Question: I am trying to setup up a basic serial communcation link between an <URL> and an Arduino Uno. I am Putty connection to the correct com port I can see the Arudino print "got:got:" in burst of two going with the delay. So the problem is that the Arduino is recognizing that something is being transmitted but not getting any characters.
I've been trying to use the transmit code on page 143 of the <URL> in my main loop:
'''
int main(void)
{
//Baud is 9600
USART_Init(USART_BAUDRATE);
//init interrupt
sei();
DDRA |= _BV(DDA6);
while(1)
{
USART_Transmit("a
");
_delay_ms(5000);
}
}
'''
And trying to recieve the serial using this code taken from <URL>:
'''
char val; // variable to receive data from the serial port
void setup() {
Serial.begin(9600); // start serial communication at 9600bps
}
void loop() {
if( Serial.available() ) // if data is available to read
{
val = Serial.read(); // read it and store it in 'val'
Serial.print("got:"+val);
}
delay(100); // wait 100ms for next reading
}
'''
This results in "got:" being printed twice every 5 seconds:

I hooked up an LED to the TX line of the AVR and can see when its tranmitting. The TX line of the AVR is hooked into the RX line of the arduino and the same fasion for AVR RX.
Any ideas why I can't see the char that i'm trying to transmit?
One odd thing is that the RX light never blinks on the Arduino making it seem that its not getting anything but the TX always blinks as its printing to the com port.
EDIT:
This is the code i'm using for transmit:
'''
void USART_Transmit( unsigned char data )
{
/* Wait for empty transmit buffer */
while ( !( UCSRA & (1<<UDRE)) )
;
/* Put data into buffer, sends the data */
UDR = data;
}
'''
and have changed my main code to 'USART_Transmit("a");'
I also tried 'Serial.print(val, HEX);' on the arduino which prints 0s.
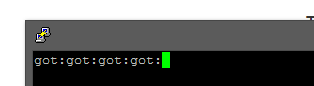
Answer: The problem was the Baud rate was wrong.
After measuring it on an oscilloscope I found that it was wrong. I used the baud rate prescaler:
'''
#define BAUD_PRESCALE ( (F_CPU / (USART_BAUDRATE * 16UL)) - 1 )
'''
Which gave me garbage chars but a step in the right direction. I then knocked down the baud to 2400 and got the char and strings that I wanted printed to putty.